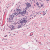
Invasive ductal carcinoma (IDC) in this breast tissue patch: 0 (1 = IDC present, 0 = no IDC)